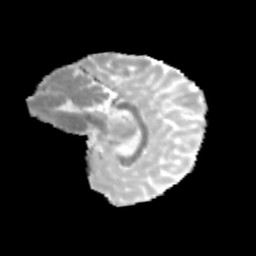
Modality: MD
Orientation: sagittal
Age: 11
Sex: female
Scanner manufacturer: siemens
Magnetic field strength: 3 T
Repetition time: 3.8 s
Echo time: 0.07 s